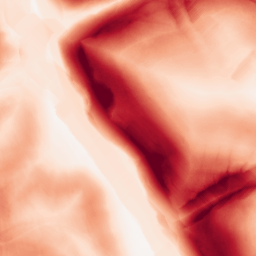
Category: morphological
Decomposition family: morphological_gradient
Decomposition parameters: size: 15
shape: diamond
Upsampling method: regularized
Upsampling parameters: scale: 4
lambda_reg: 0.01
Upsampling scale: 4